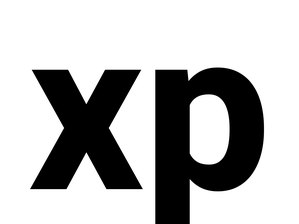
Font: Roboto_ExtraBold